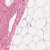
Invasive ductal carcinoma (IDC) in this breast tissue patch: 0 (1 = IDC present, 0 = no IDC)